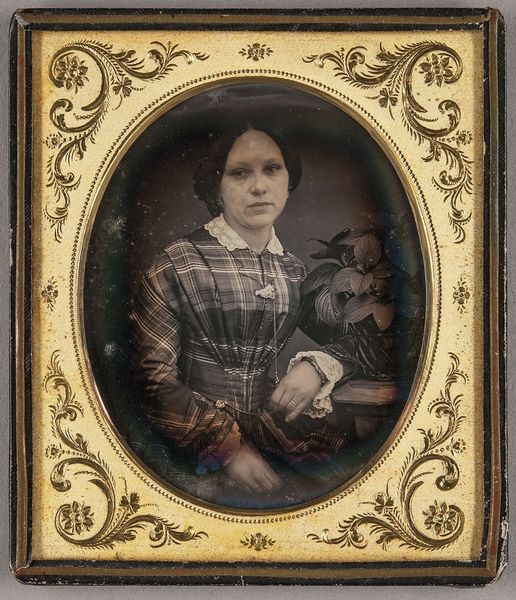
Titel: Bildnis Elise Warncke
Künstler: Wilhelm Breuning
Standort: Hamburg
Institution: Museum für Kunst und Gewerbe Hamburg
Schlagwörter: frau, gesten, portrait, figur, foto, fotografie, photographie, photo, etui, lichtbild, daguerreotypie, bildwerke, angewandte und bildende kunst, hessische systematik, porträt, armhaltungen, porträtfotografie, porträtphotographie, hüftbild